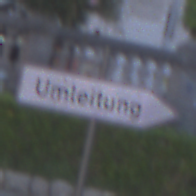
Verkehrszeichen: UmleitungswegweiserRechtsweisend
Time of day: SunriseSunset
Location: Outdoor (Urban)
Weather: PartlyCloudy
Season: NotSpecified
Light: Natural